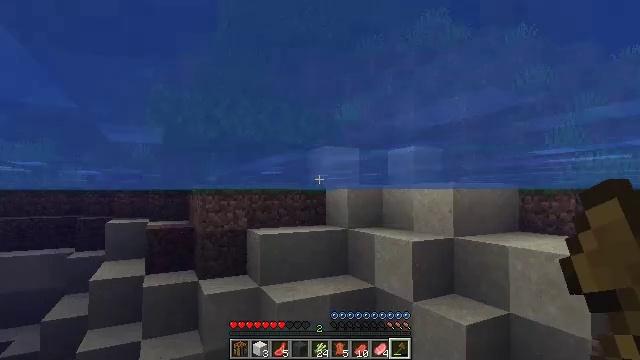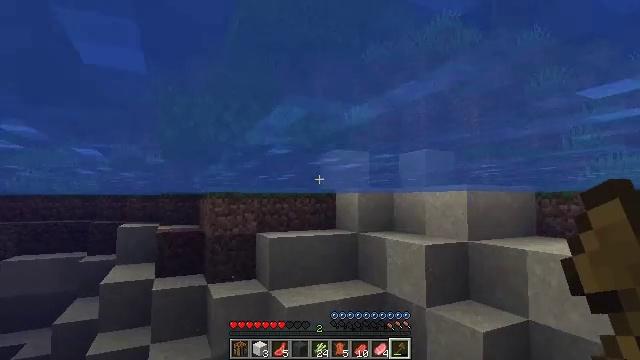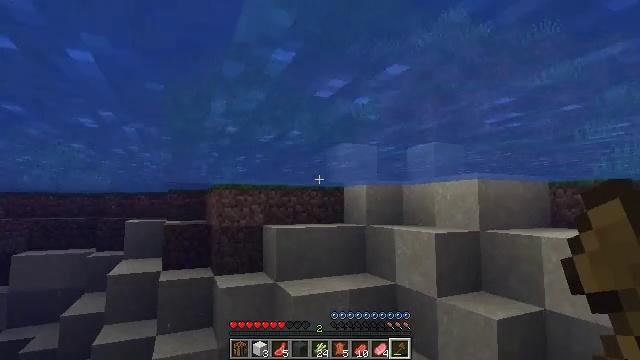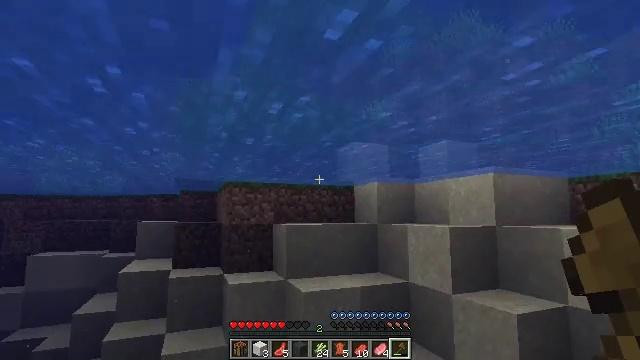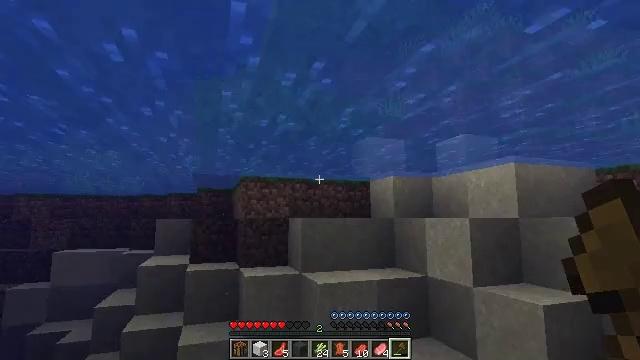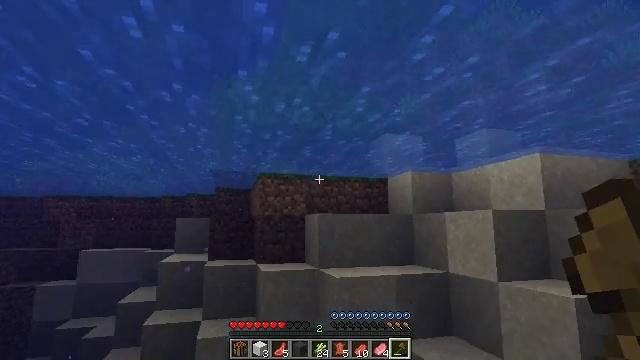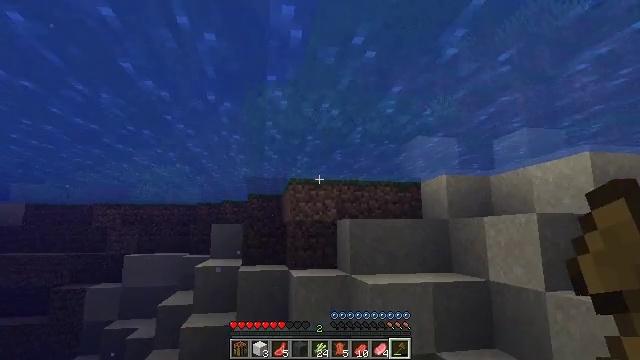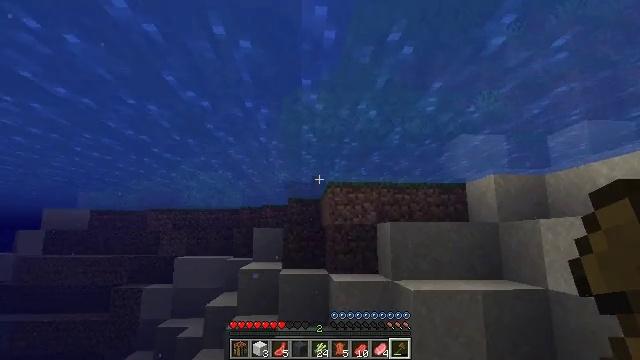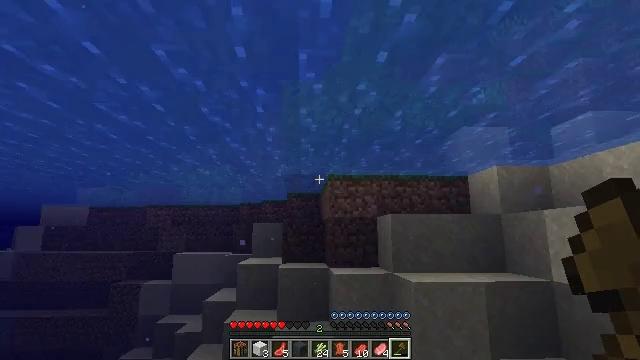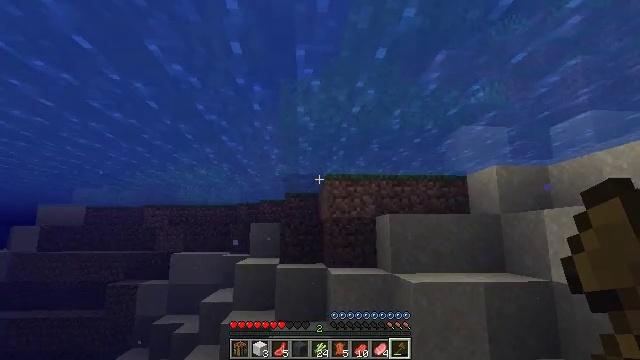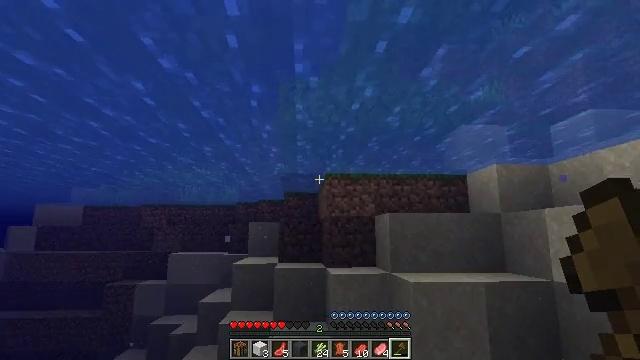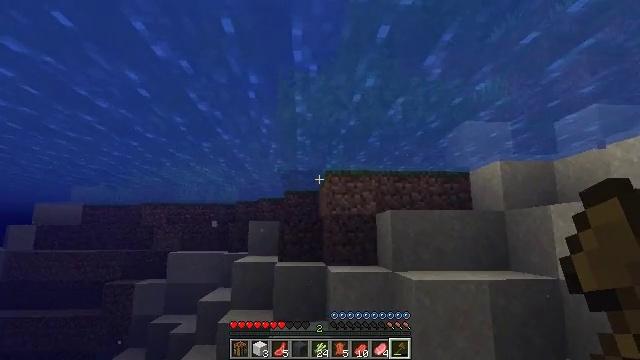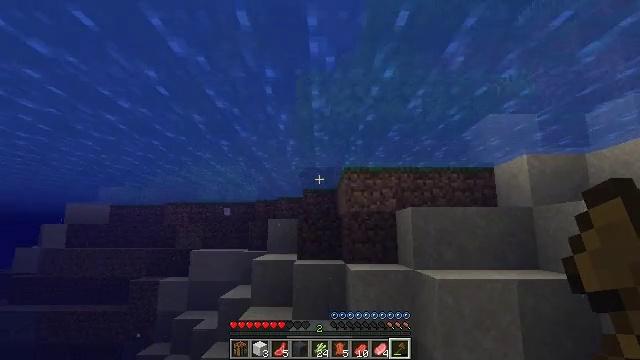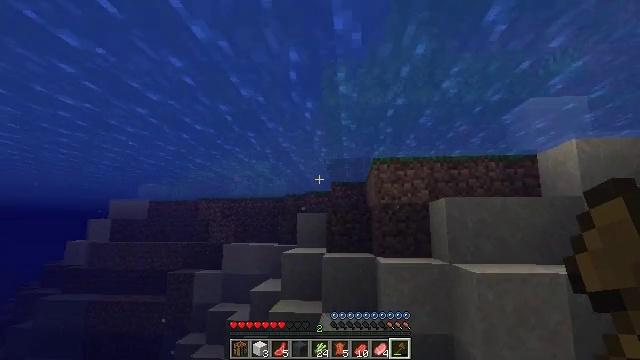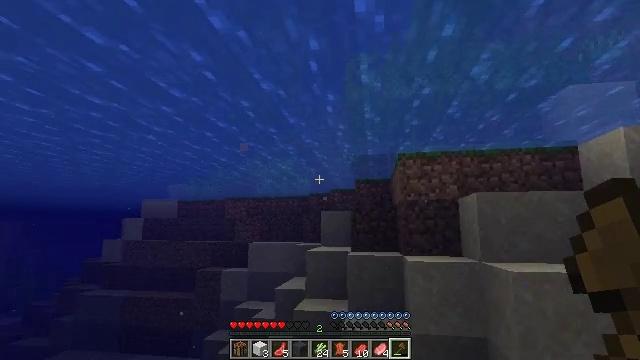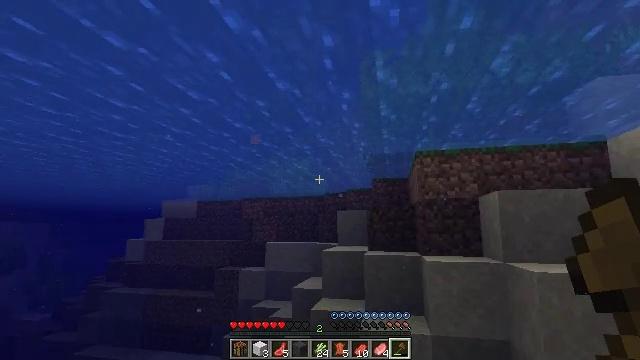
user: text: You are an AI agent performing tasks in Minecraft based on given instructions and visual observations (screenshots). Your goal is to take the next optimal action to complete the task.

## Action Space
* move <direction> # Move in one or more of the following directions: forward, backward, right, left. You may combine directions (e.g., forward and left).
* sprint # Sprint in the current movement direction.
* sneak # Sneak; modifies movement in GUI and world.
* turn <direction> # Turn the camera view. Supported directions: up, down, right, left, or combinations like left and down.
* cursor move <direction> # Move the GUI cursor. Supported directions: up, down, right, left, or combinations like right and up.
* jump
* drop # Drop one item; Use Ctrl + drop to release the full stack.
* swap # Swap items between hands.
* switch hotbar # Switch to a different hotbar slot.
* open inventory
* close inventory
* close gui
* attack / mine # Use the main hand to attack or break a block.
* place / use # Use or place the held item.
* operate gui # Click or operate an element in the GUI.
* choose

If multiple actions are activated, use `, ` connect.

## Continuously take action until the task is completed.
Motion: motion action
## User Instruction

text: Collect bamboo for crafting.
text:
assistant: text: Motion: move forward, sneak, turn left and up
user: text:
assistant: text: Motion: move forward, sneak, turn left and up
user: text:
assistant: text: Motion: move forward, sneak, turn left and up
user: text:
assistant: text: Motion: move forward, sneak, turn left
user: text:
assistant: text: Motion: move forward, turn left and up
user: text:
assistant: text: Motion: move forward, turn left and up
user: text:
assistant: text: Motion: move forward, turn left
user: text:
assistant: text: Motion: move forward
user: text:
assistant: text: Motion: move forward
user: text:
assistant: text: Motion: move forward
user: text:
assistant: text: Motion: move forward
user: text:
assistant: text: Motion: move forward, turn left
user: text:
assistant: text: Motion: move forward, turn left
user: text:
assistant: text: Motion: move forward, sprint, turn left
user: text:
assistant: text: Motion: move forward, sprint, turn left
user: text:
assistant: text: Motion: move forward, sprint, turn left
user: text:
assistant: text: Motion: move forward, sprint
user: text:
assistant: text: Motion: move forward
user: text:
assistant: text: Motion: move forward
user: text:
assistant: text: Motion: move forward
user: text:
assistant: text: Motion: move forward
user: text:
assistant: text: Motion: move forward
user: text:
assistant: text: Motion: move forward
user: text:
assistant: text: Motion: move forward
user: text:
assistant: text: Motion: move forward
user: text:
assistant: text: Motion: move forward
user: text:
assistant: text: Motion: move forward
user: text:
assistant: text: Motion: move forward, sprint
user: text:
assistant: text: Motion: move forward, sprint
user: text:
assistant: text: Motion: move forward, sprint